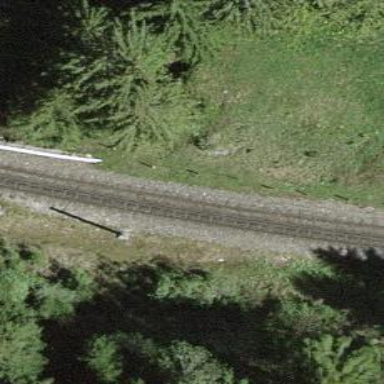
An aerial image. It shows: Single railway track with electrified contact line.